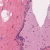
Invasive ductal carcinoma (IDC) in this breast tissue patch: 0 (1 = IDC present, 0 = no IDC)